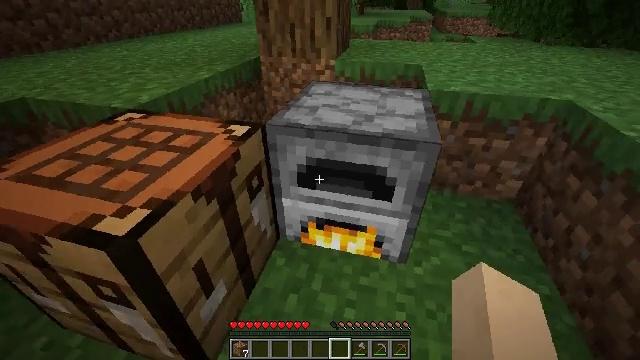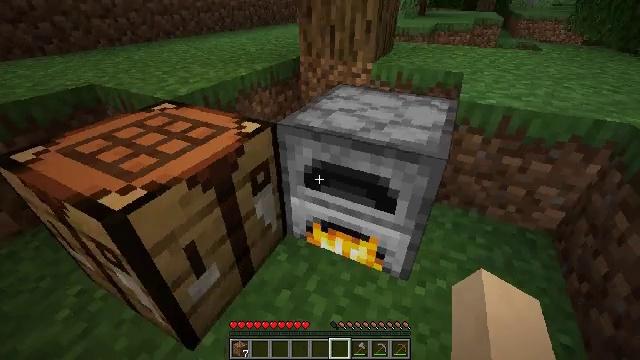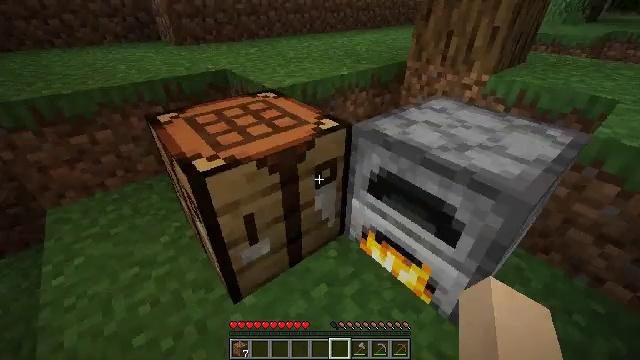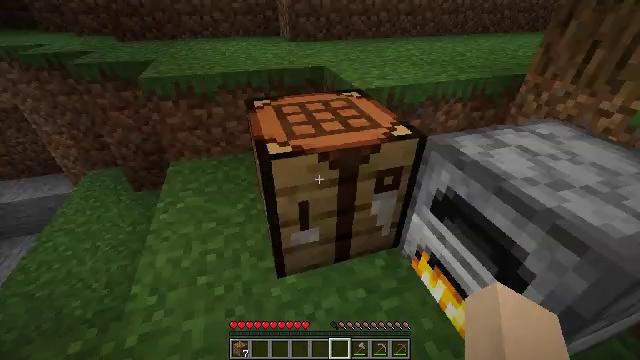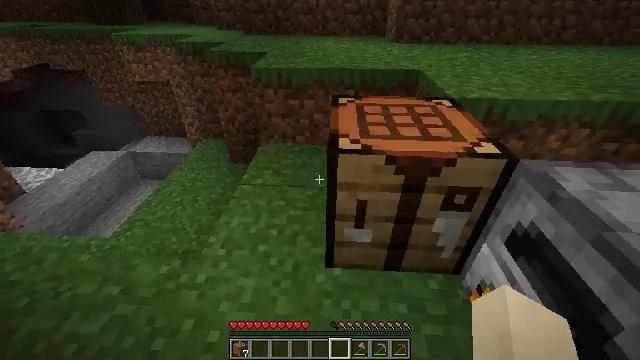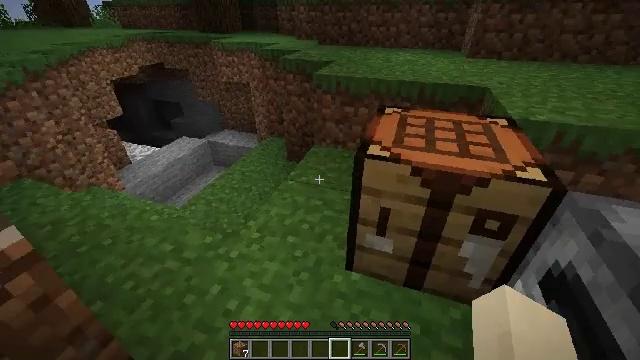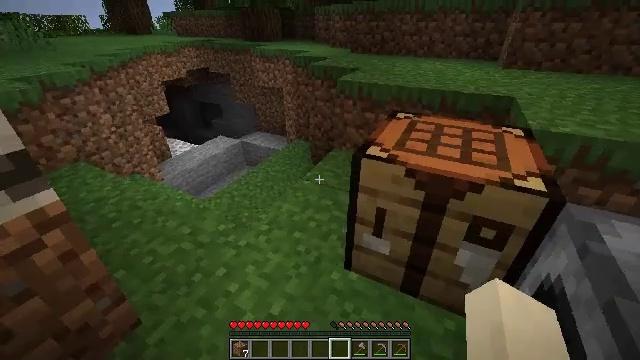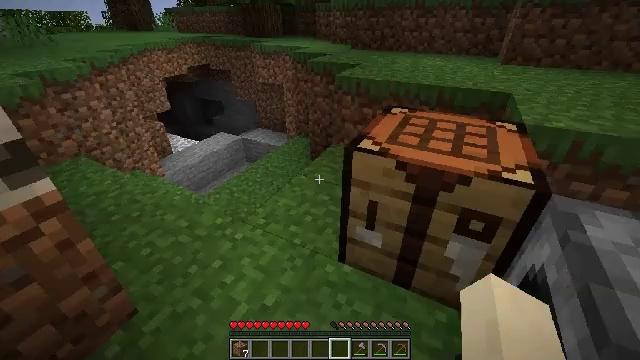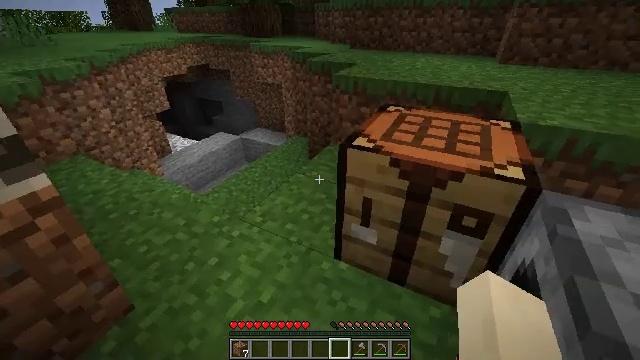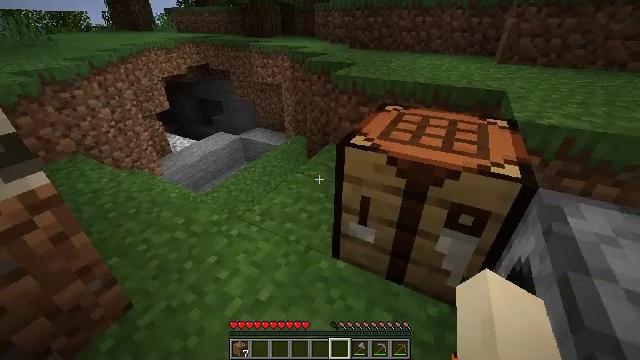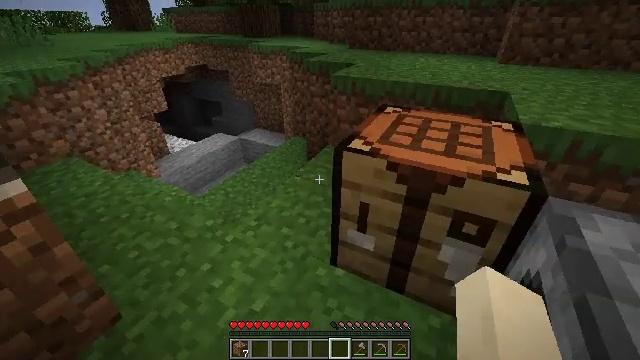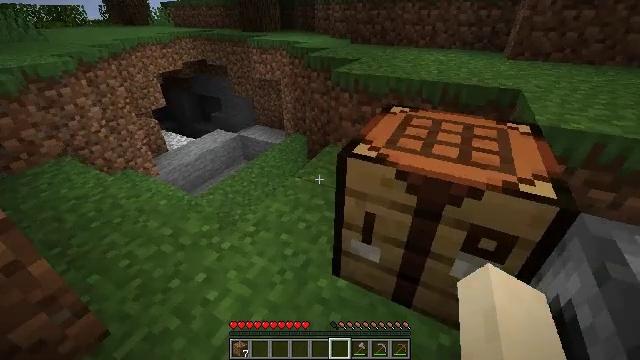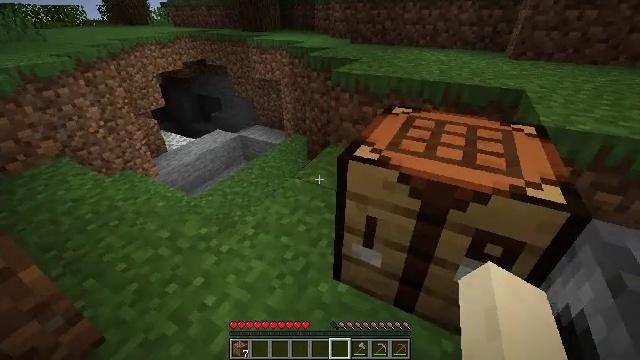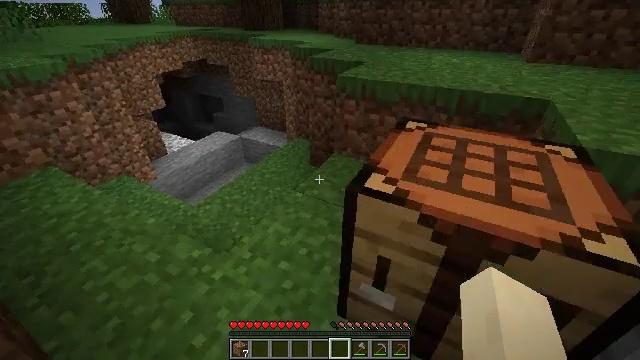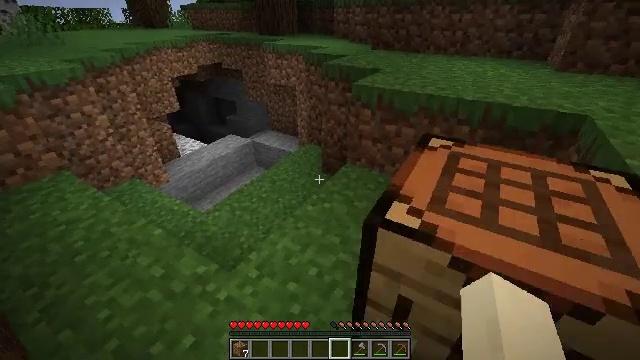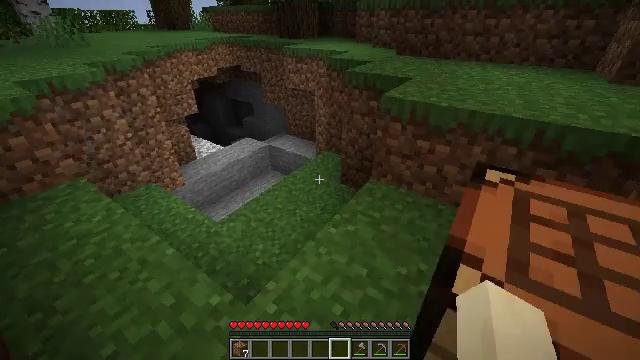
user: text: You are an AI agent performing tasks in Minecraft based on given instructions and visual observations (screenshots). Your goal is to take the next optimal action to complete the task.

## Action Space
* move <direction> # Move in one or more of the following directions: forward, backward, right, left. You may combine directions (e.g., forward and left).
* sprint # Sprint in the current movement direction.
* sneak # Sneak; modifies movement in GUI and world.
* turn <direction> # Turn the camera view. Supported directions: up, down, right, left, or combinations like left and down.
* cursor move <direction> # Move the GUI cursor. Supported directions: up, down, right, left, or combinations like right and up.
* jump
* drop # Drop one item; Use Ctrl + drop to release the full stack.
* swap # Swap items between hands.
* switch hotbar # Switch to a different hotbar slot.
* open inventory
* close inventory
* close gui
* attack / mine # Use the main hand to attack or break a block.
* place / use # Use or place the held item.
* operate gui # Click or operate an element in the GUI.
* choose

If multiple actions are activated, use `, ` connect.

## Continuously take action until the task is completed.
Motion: motion action
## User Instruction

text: Cook wood logs in the furnace to make charcoal.
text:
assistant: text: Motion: move right, turn left
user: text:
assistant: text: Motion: move right, turn left
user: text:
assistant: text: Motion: move right, turn left
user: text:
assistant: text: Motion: move right, turn left
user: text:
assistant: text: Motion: move right, turn left and up
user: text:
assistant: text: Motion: turn left and up
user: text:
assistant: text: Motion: no_op
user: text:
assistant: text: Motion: no_op
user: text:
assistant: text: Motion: no_op
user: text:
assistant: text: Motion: move forward
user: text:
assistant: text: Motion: move forward, turn down
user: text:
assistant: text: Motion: move forward
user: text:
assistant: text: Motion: move forward
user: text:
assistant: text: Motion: move forward and move left, turn left
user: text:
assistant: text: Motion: move forward and move left, turn left
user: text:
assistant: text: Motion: move forward and move left
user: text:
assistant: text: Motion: move forward
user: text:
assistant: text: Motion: move forward, turn right
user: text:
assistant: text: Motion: move forward and move right, turn right
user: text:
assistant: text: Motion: move forward and move right, turn right
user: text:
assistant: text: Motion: move forward and move right, turn right
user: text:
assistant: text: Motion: move forward and move right
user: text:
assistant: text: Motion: move forward and move right, sprint
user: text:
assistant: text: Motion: move forward and move right, sprint, turn left
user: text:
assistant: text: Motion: move forward and move right, sprint, turn left and up
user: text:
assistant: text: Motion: move forward and move right, sprint, turn left and up, jump
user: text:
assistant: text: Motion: move forward and move right, sprint, turn left, jump
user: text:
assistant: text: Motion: move forward and move right, sprint, turn left, jump
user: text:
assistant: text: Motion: move forward and move right, sprint, turn left, jump
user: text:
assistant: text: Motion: move forward and move right, sprint, turn left